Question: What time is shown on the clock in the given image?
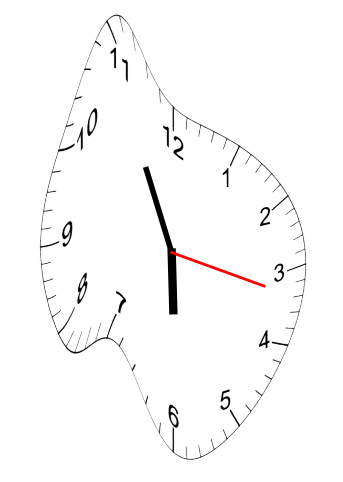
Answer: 05:55:17